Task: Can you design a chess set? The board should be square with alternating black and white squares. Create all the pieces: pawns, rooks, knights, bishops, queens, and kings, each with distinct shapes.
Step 3289:
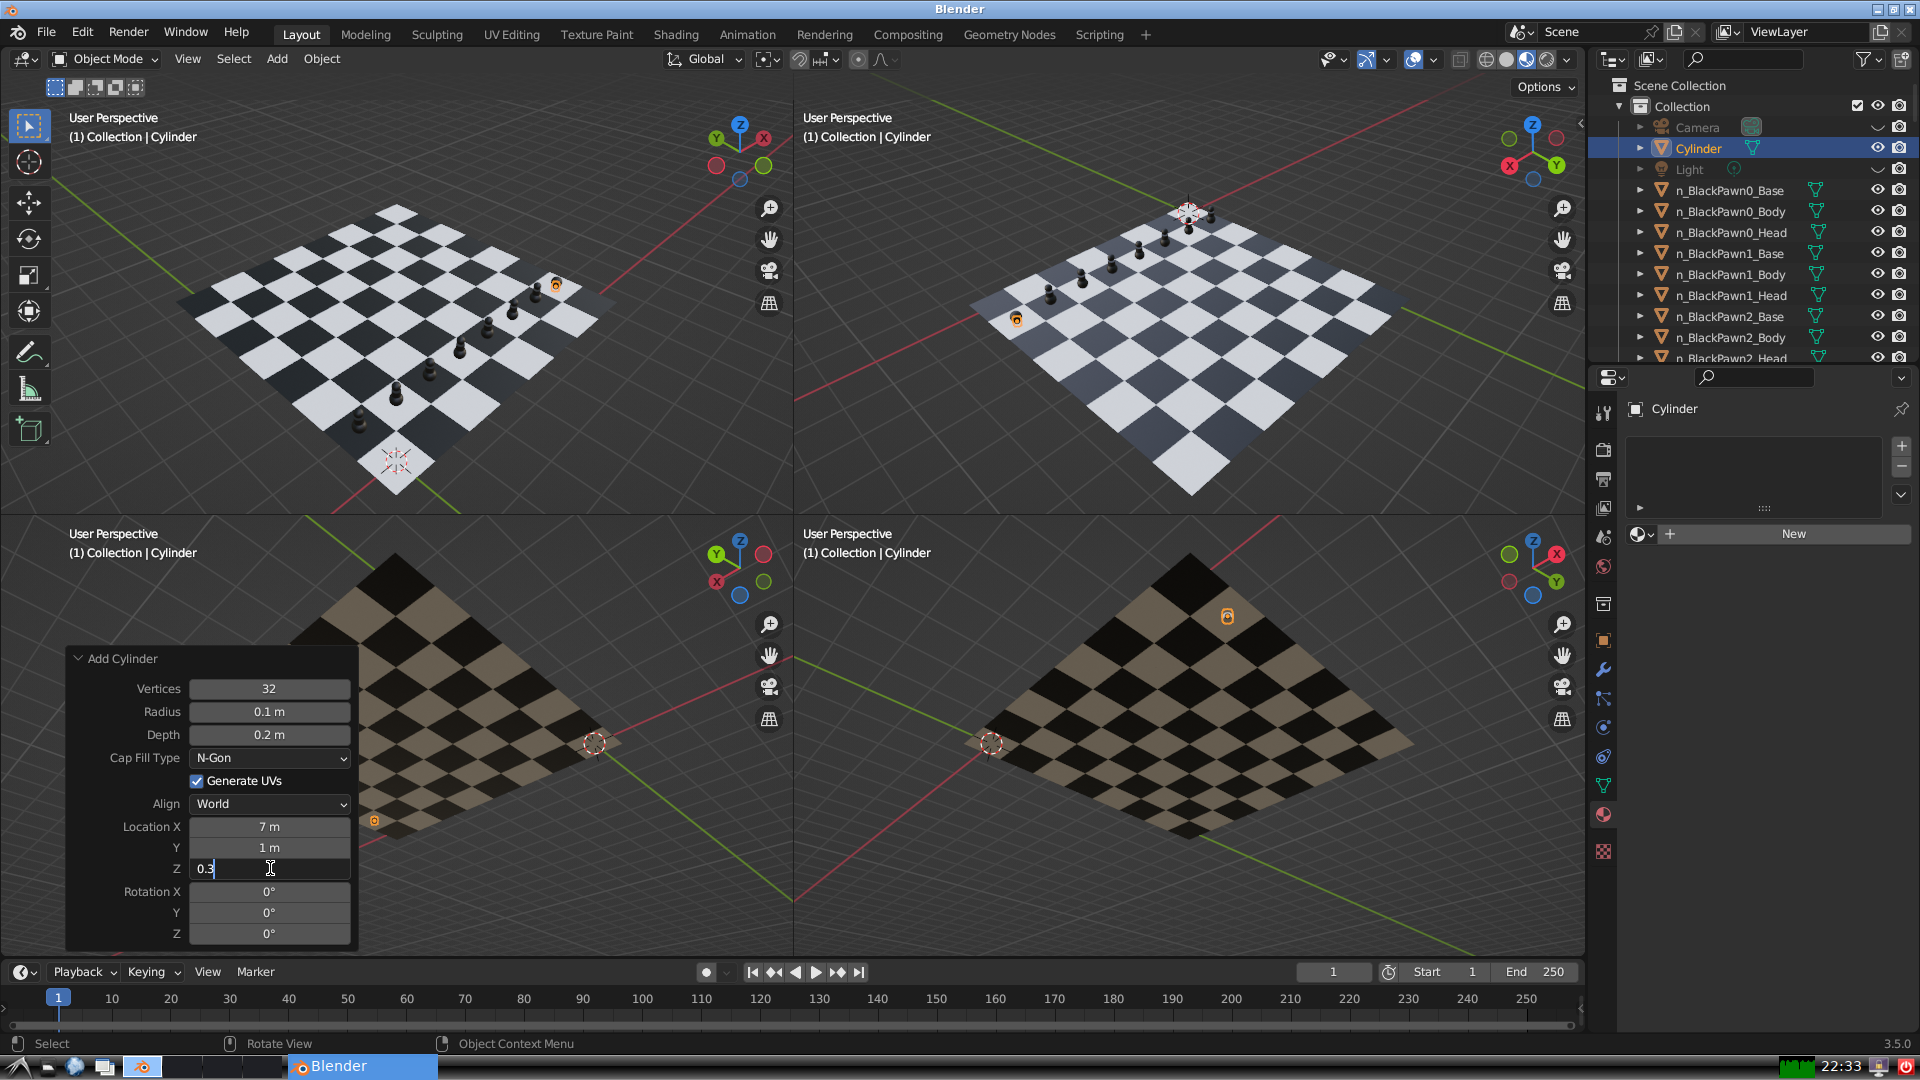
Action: {"key_press": ['Return']}